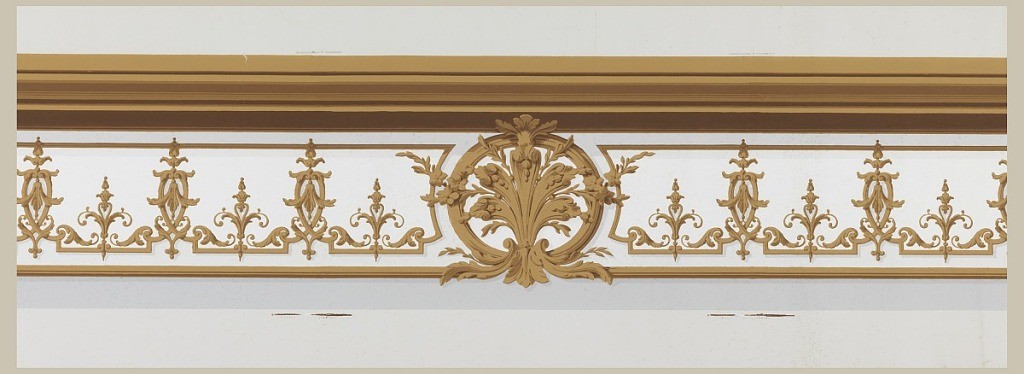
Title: Regence
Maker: Desfossé et Karth, French, 1863
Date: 1851–65
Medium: Block-printed paper
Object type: Frieze
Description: Frieze of upper border for panels, made to connect with pilaster capital. Larger version of brown foliate scroll motifs of dado. Also has large foliate roundels at intervals. Gray bands to indicate shadows. Heavy brown molding along top, on off-white ground.